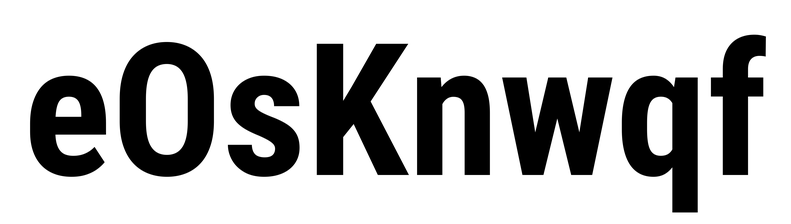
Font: Roboto_Condensed_Bold